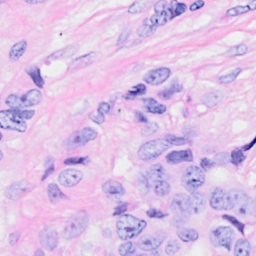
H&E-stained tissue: Breast